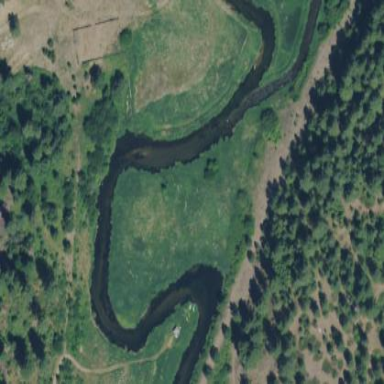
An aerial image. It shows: River flowing through natural landscape.